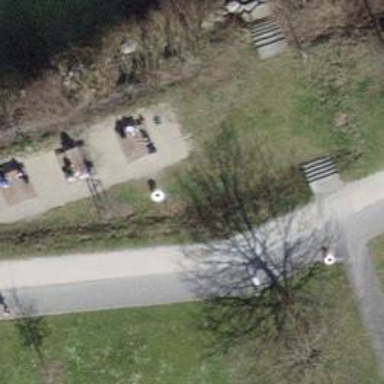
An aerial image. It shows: Brown bench in the vicinity.